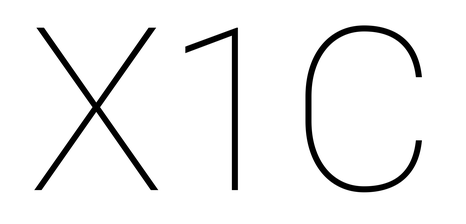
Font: Roboto_Thin